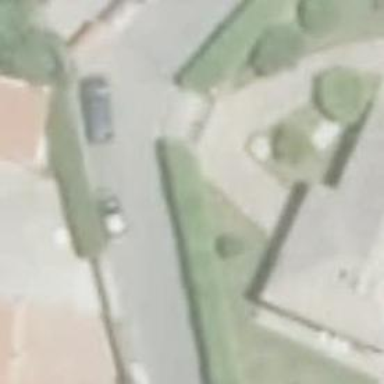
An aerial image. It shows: Living street.